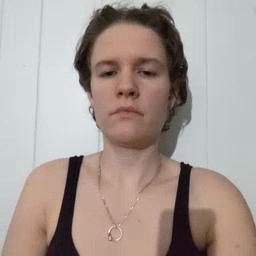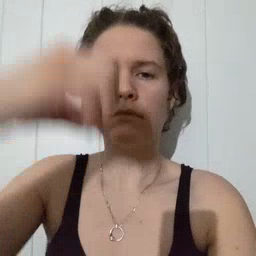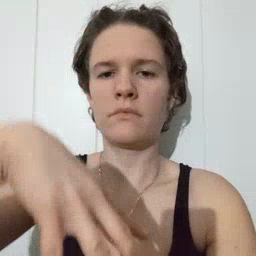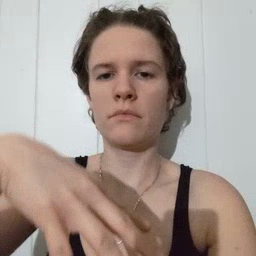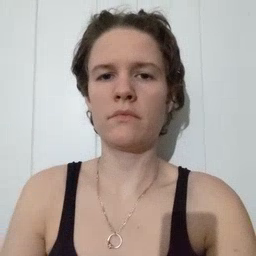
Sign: drop